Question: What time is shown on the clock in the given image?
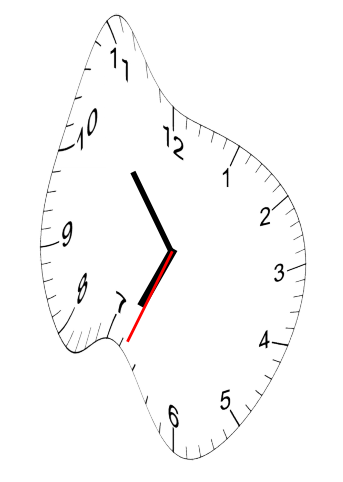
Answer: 06:53:34